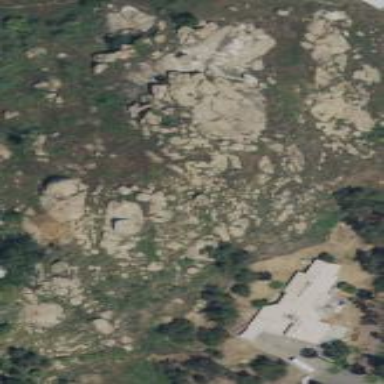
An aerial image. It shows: Landscape of bare rock.